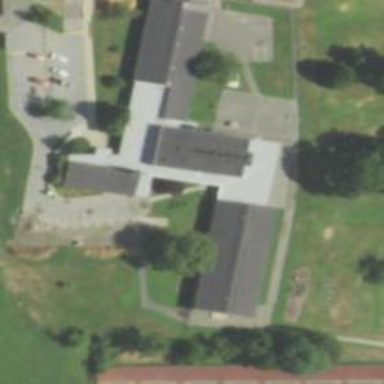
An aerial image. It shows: School.